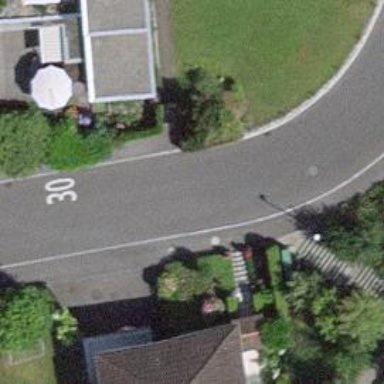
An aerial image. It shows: Kerb serving as barrier.